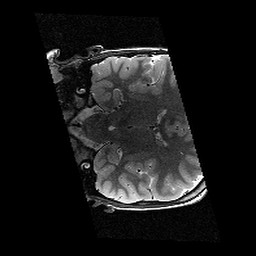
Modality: T2w
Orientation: coronal
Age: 12
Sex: male
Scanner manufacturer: siemens
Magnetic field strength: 3 T
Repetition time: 8.46 s
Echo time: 0.067 s